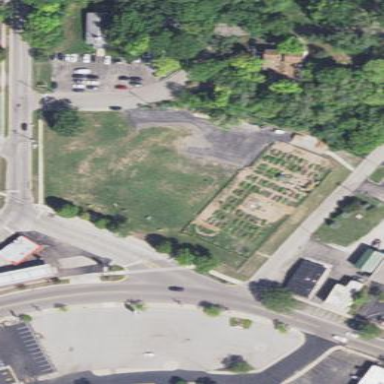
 leisure land intended for communal use."